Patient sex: M
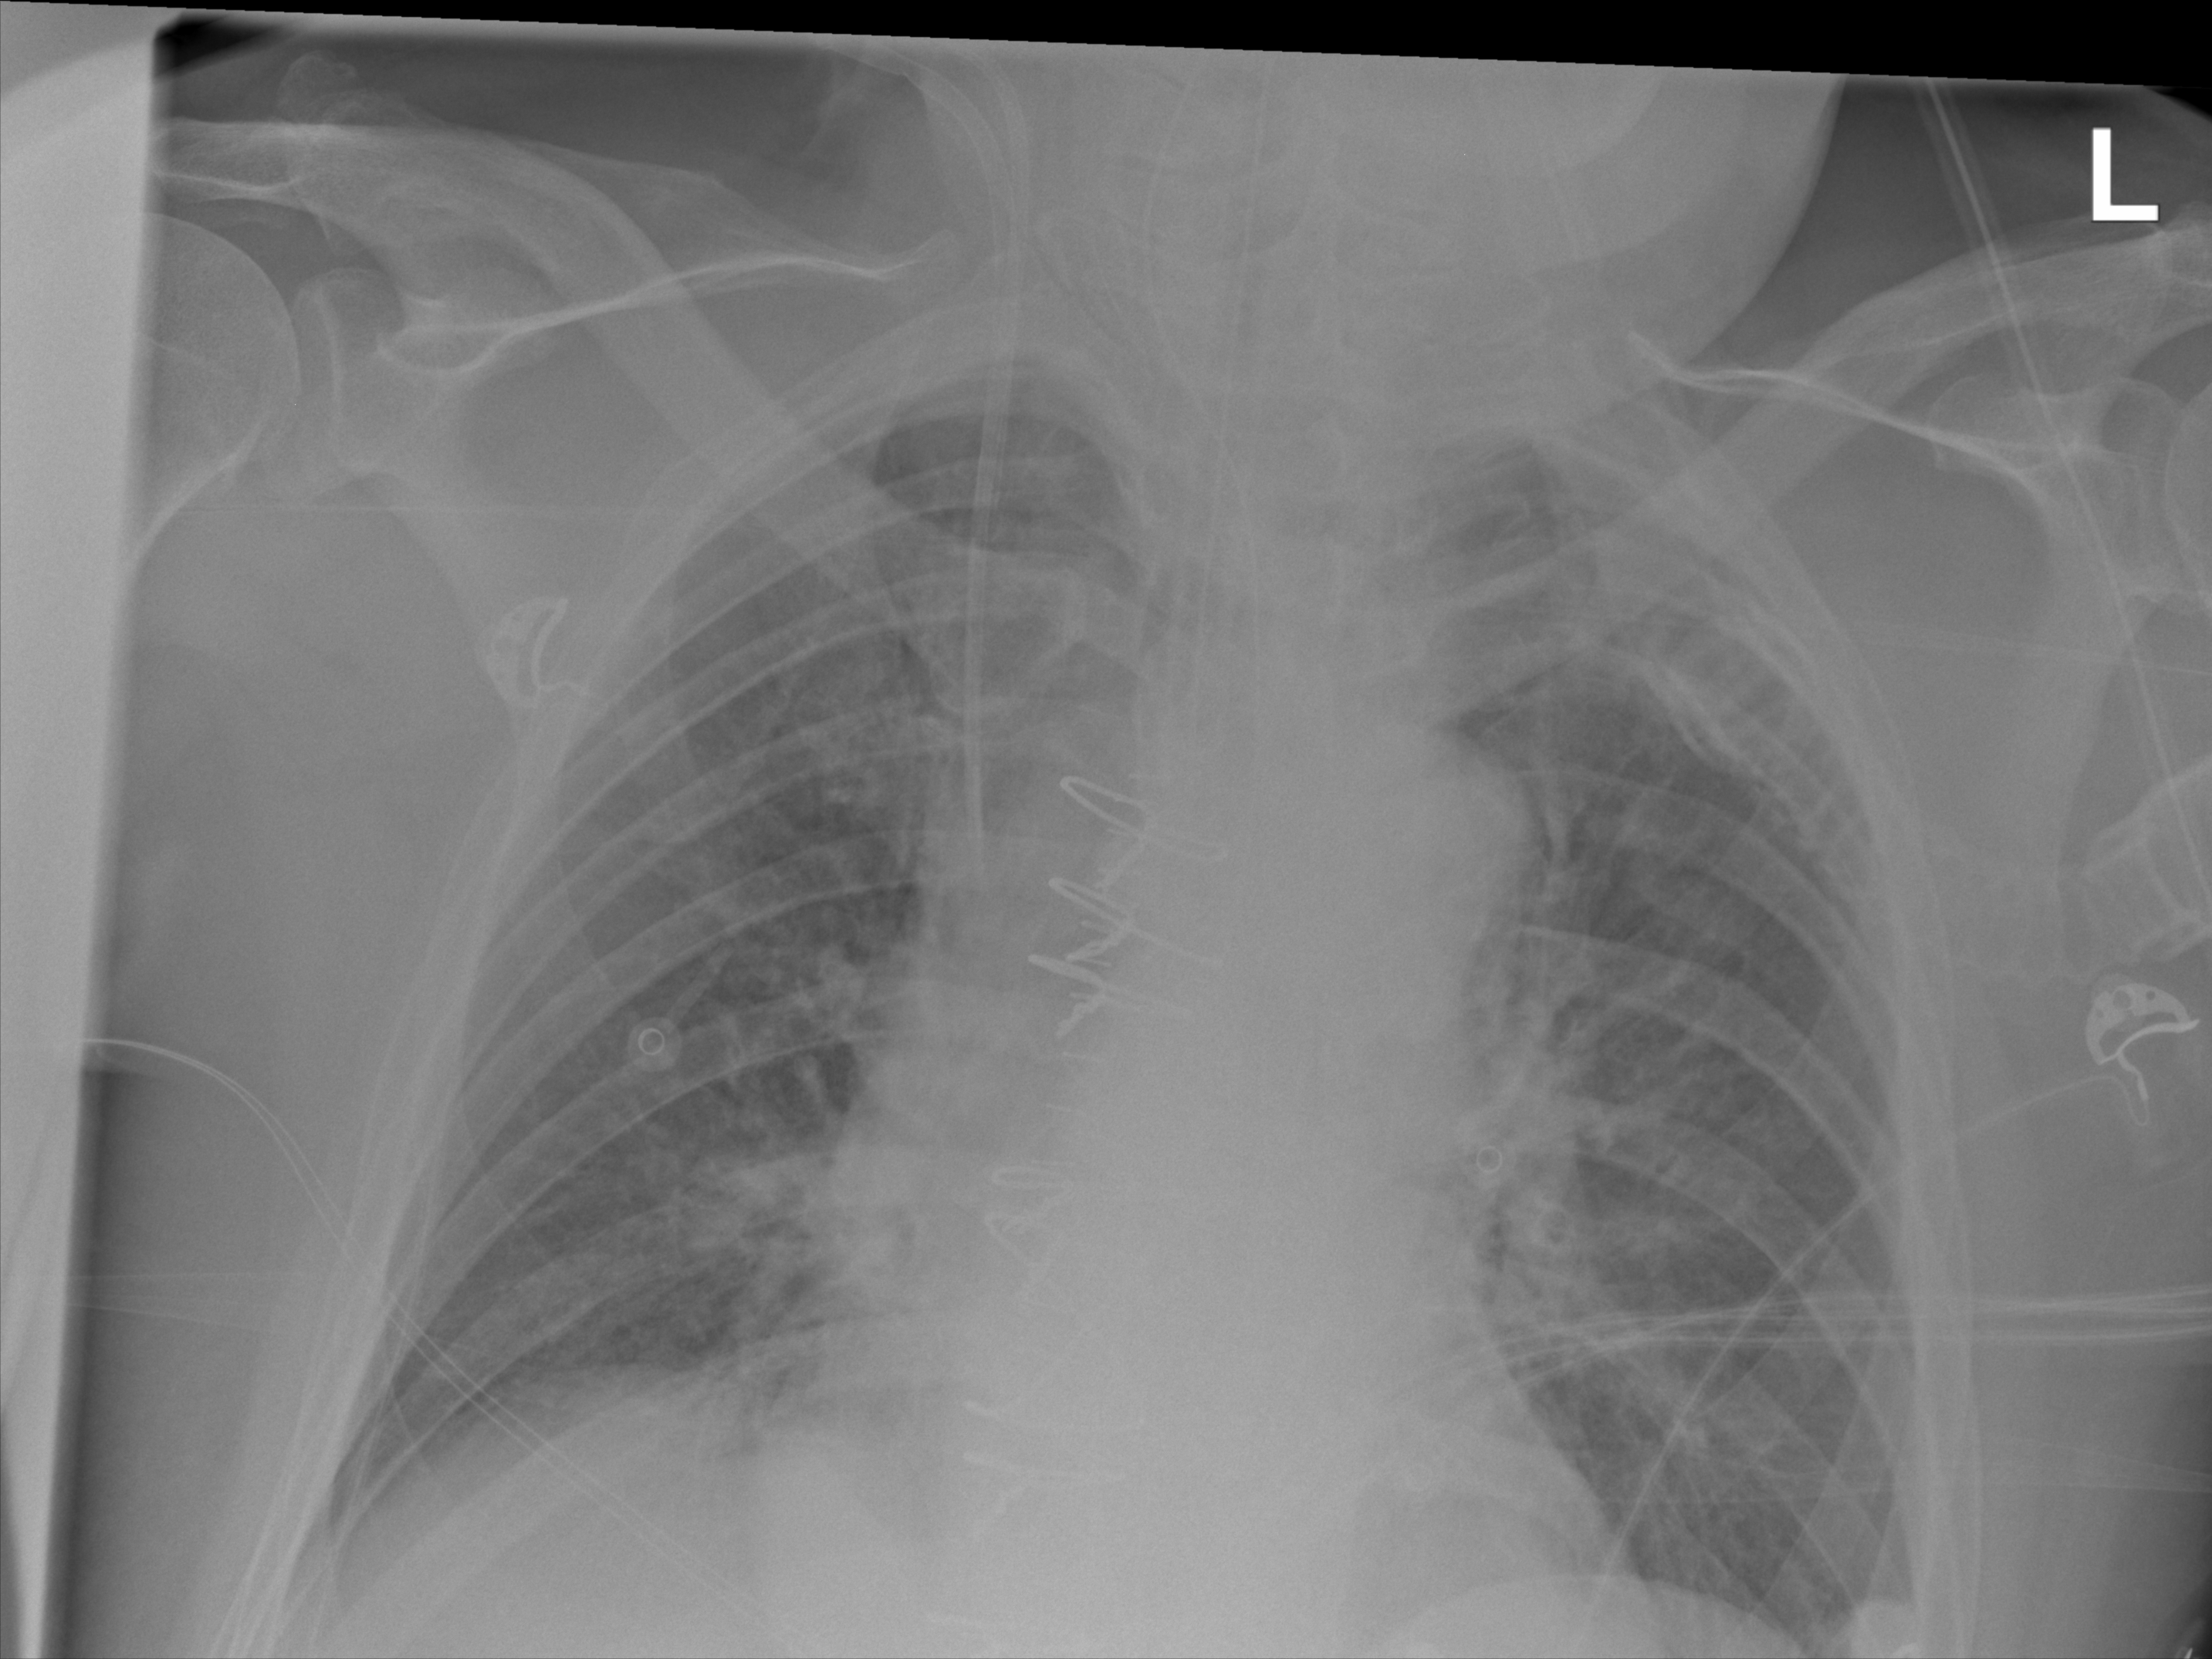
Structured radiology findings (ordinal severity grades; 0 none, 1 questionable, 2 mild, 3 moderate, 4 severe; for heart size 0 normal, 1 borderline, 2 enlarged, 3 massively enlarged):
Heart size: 1
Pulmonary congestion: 2
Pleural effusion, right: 0
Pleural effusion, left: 0
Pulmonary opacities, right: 2
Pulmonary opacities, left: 2
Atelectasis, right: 2
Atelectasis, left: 0